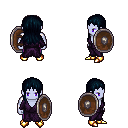
a pixel art fantasy rpg character, male body template, dark elf, purple skin, purple robe, magenta pants, raven unkempt hairstyle, gold boots, shield, four views (front, back, left, right), 2x2 character sprite sheet, small pixel art, hard edges, no anti-aliasing